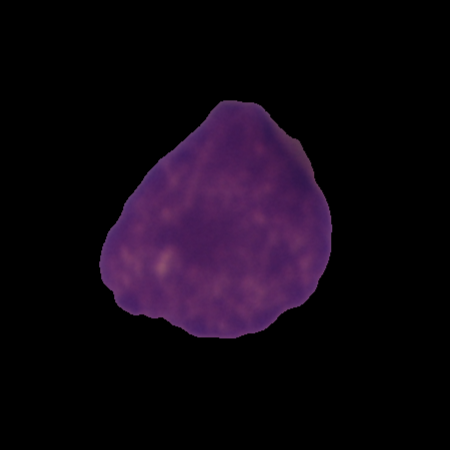
Label: cancer